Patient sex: M
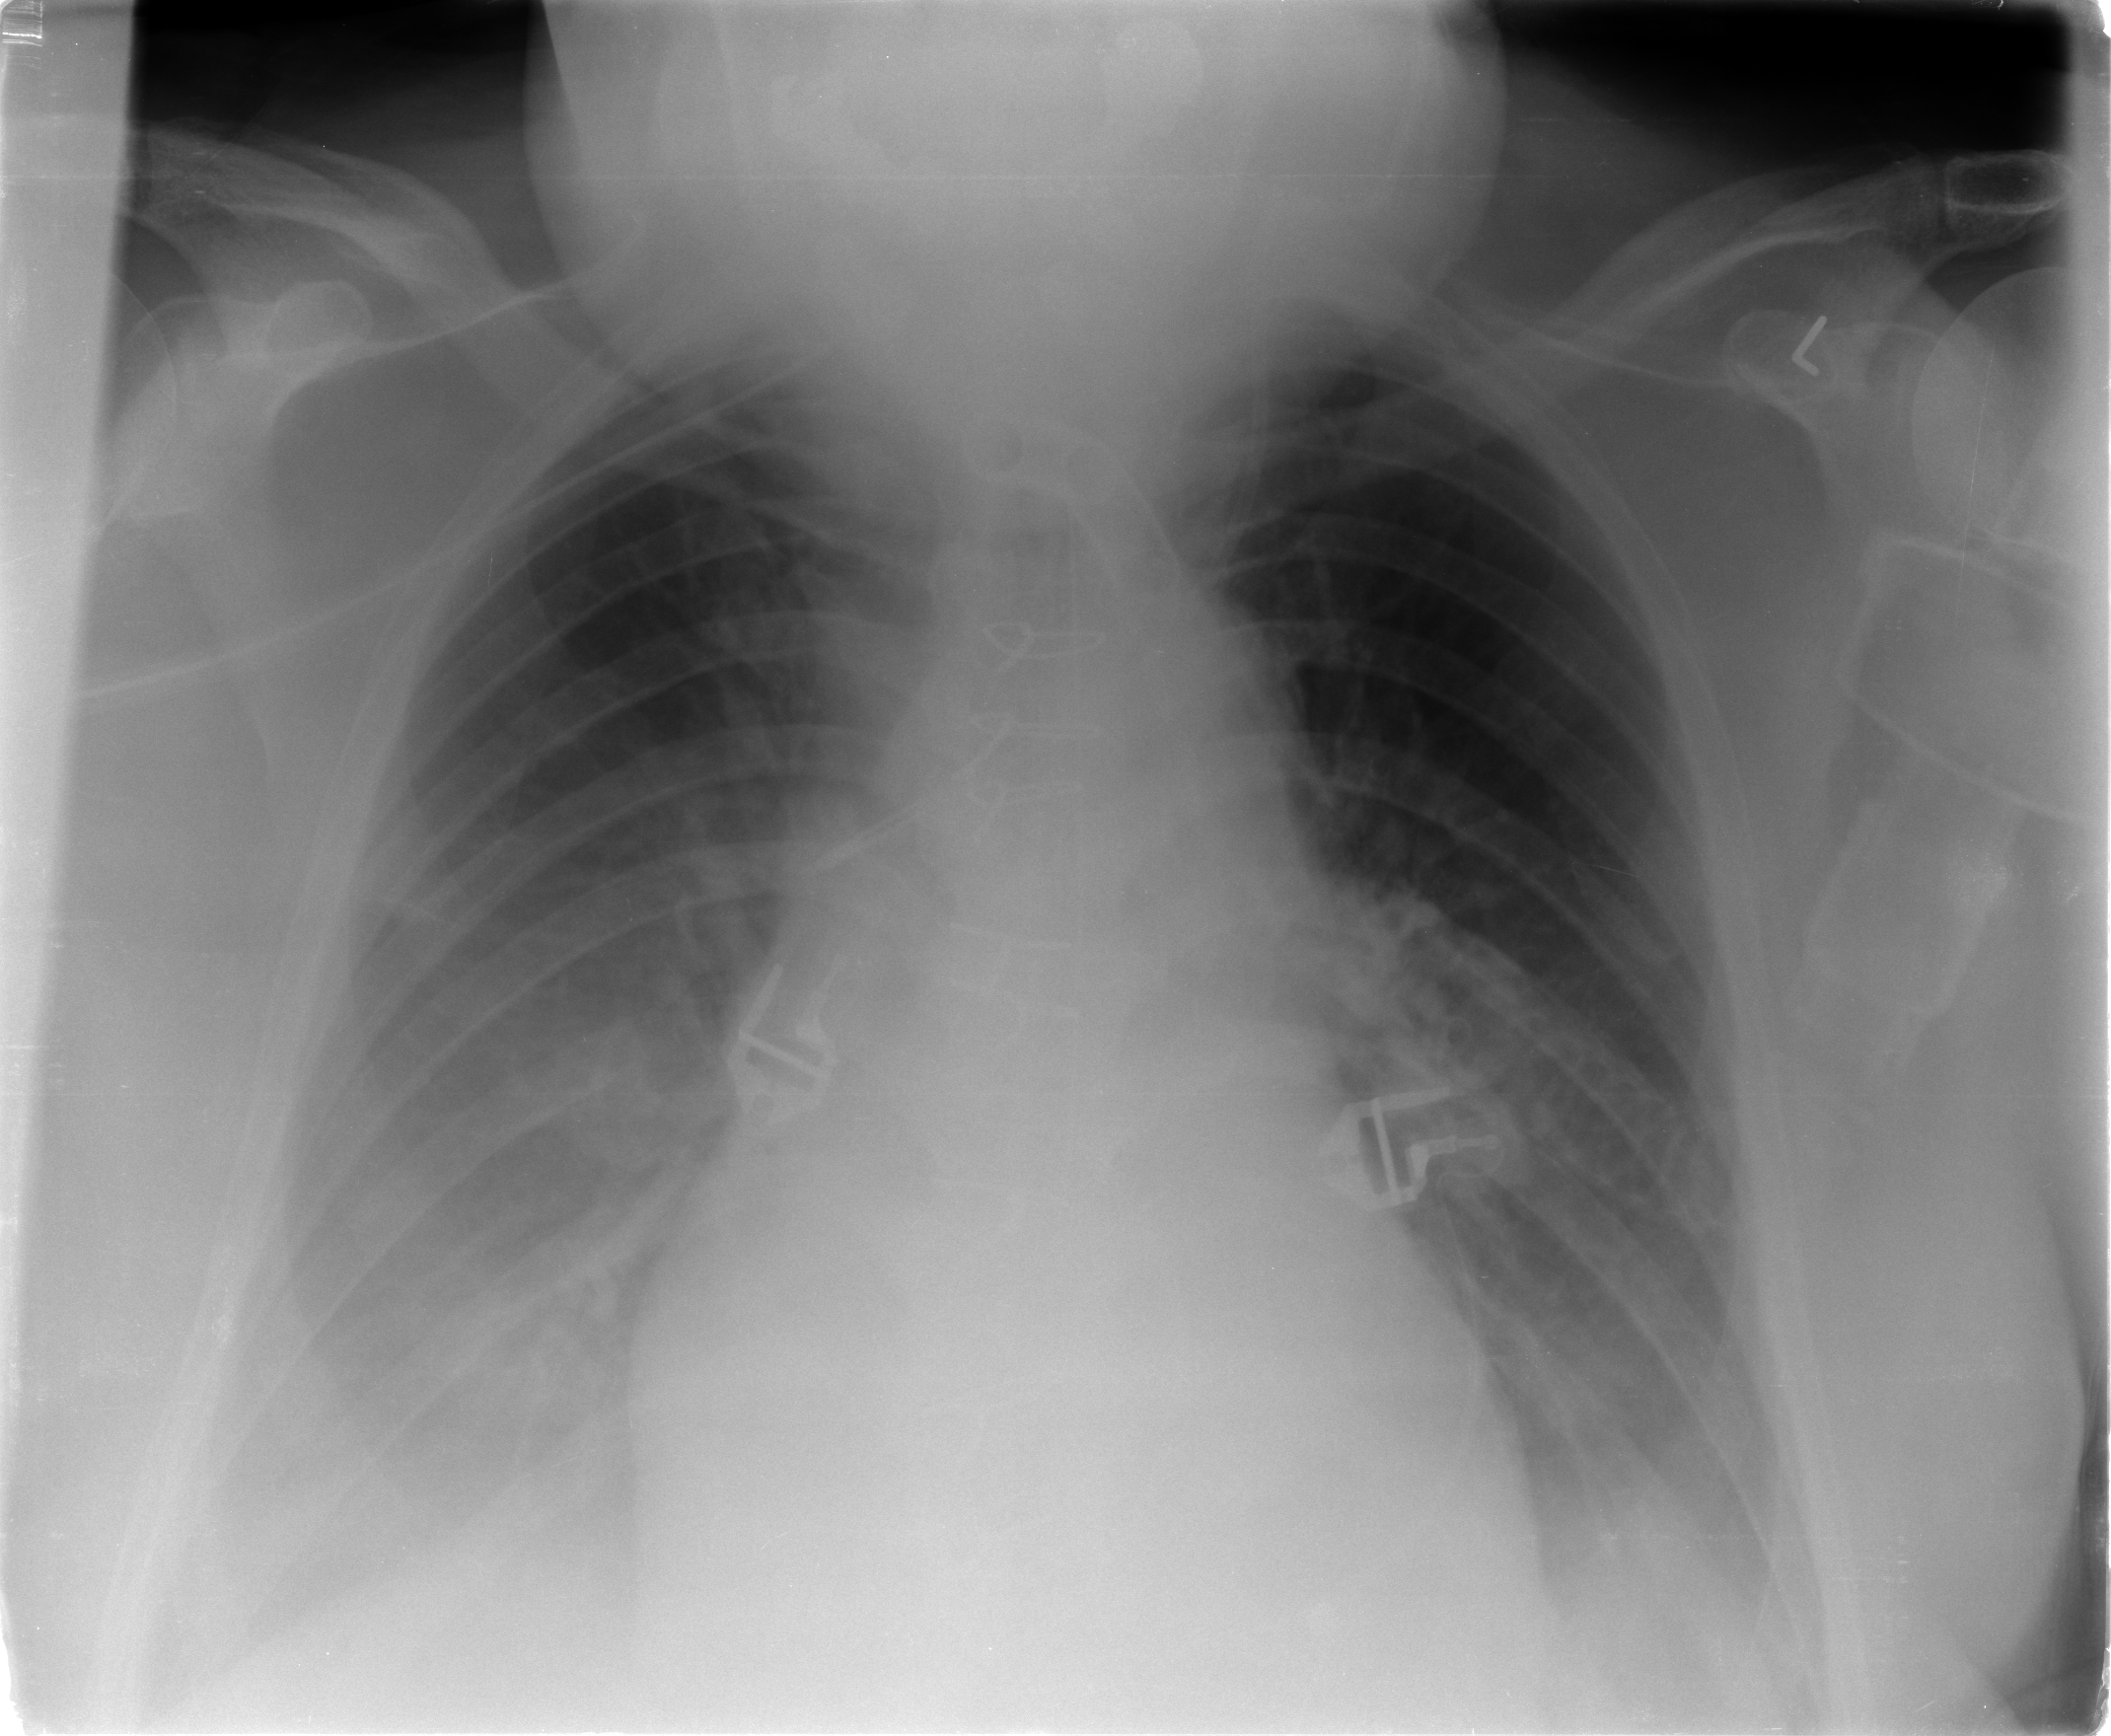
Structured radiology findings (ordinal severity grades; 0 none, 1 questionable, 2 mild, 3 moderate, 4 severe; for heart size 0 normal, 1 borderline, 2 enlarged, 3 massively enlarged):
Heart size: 2
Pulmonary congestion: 0
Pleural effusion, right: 3
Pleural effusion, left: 2
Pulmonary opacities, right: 0
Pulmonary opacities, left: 0
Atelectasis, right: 2
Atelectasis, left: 2